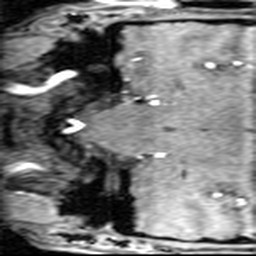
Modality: angio
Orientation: coronal
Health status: ill
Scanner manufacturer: siemens
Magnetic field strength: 1.5 T
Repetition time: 0.039 s
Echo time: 0.00502 s